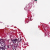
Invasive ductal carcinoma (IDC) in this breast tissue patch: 0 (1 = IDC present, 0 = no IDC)